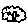
Label: bird